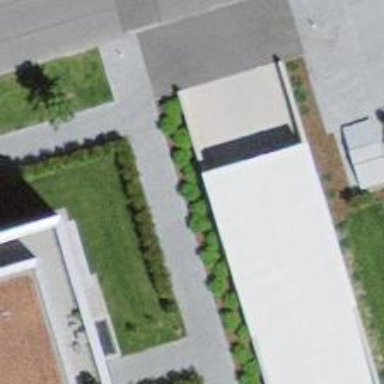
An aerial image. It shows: Shrub in its natural environment.